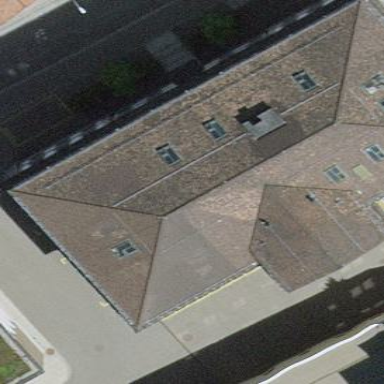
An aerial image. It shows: Office building.